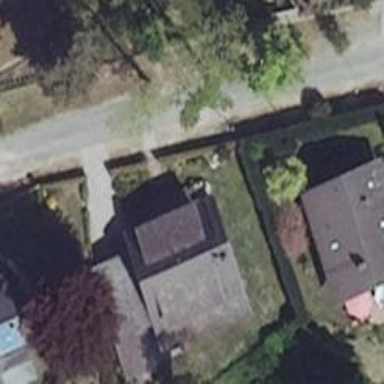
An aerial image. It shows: Residential house.